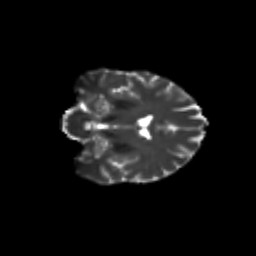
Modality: T2w
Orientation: coronal
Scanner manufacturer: siemens
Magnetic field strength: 3 T
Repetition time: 9.2 s
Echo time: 0.084 s